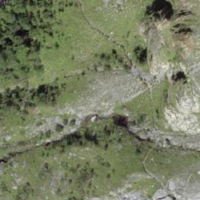
EUNIS habitat code: 44
Species observed at this site:
Gymnadenia conopsea